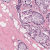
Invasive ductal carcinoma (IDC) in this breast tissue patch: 0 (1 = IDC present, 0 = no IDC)